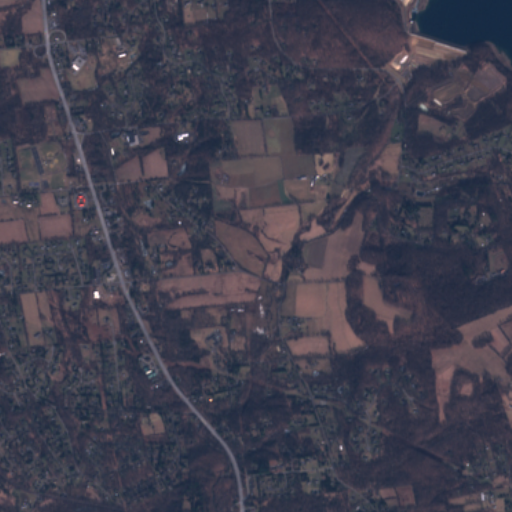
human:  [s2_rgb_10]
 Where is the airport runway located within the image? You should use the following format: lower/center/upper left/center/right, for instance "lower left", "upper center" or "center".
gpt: The airport runway is located in the center right of the image.
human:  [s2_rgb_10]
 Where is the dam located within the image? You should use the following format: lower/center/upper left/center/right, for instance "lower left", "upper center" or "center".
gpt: The dam is located in the upper right of the image.
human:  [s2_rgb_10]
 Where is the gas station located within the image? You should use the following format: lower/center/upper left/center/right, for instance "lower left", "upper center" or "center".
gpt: The gas station is located in the center left of the image.
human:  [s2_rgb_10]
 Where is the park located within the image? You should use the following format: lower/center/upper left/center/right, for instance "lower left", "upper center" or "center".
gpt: The park is located in the upper left of the image.
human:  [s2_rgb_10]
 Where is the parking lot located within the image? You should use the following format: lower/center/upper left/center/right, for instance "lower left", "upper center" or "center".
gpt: The parking lot is located in the upper left of the image.
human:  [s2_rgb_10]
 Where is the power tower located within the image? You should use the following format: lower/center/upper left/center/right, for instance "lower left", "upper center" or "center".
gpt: There is no power tower in the image.